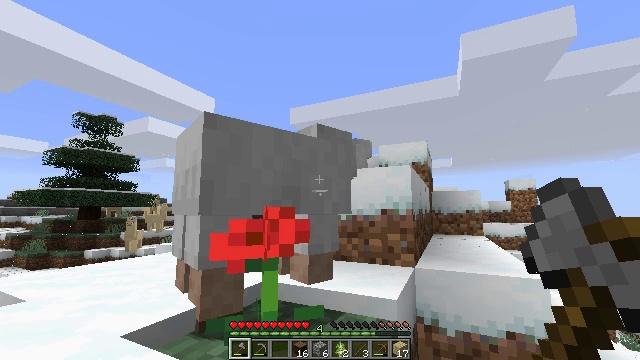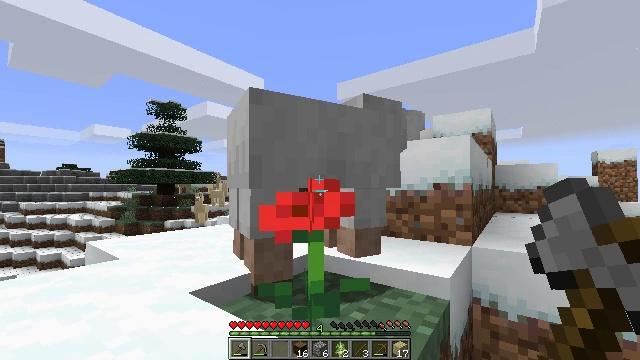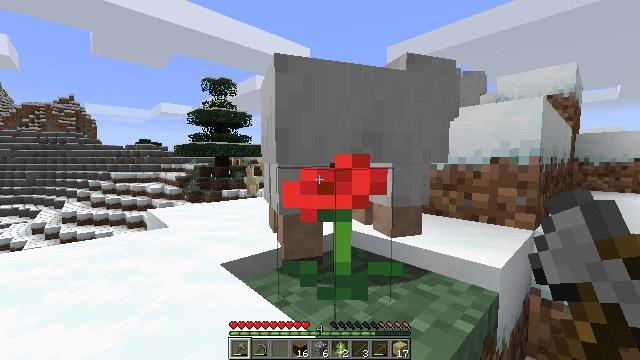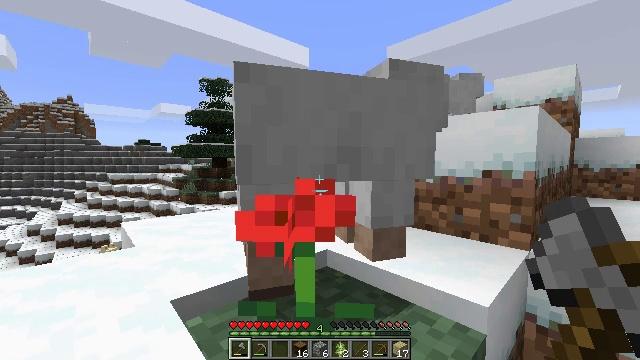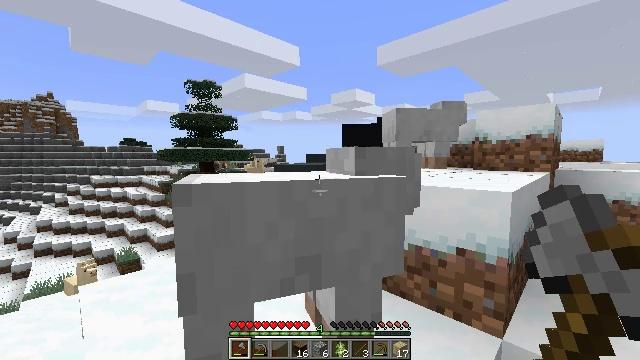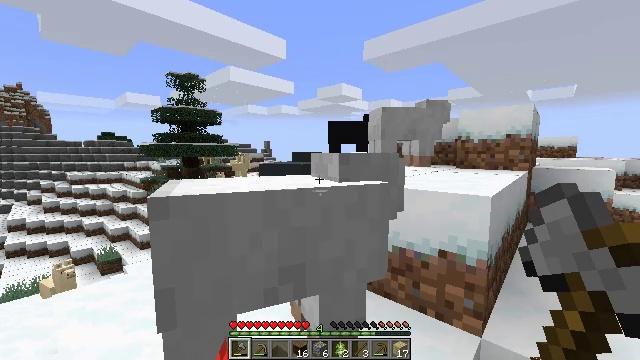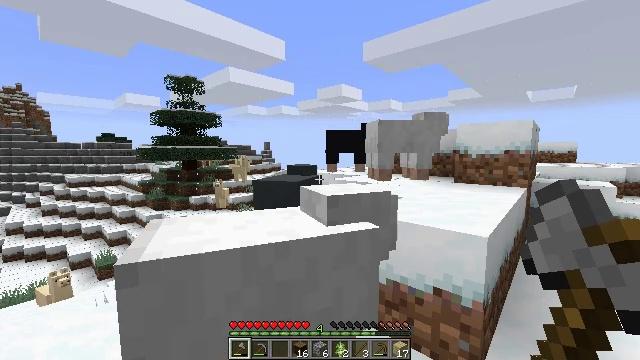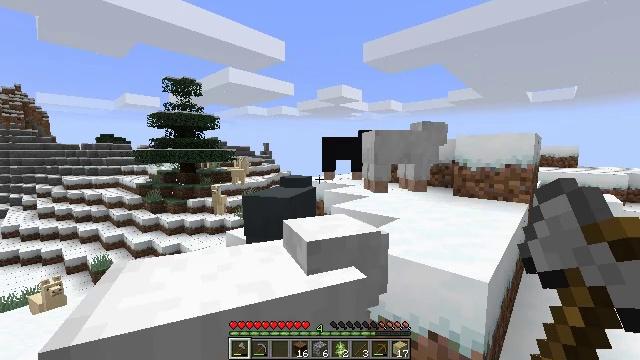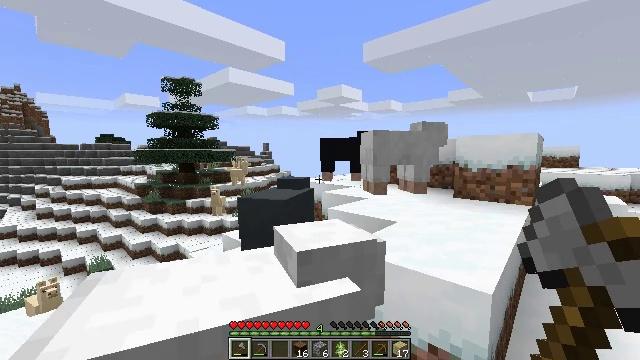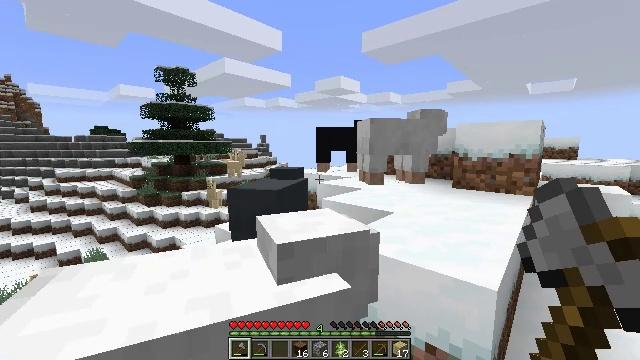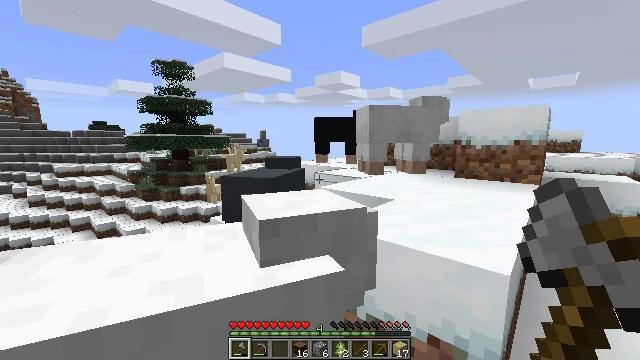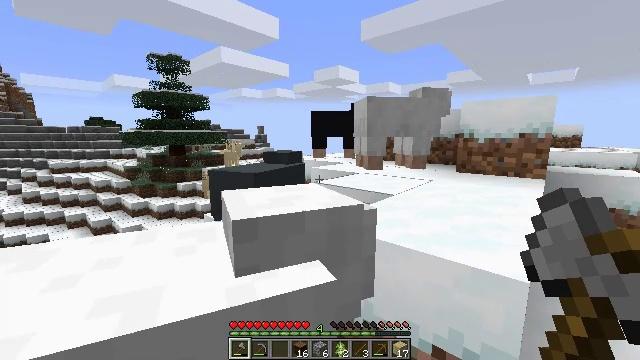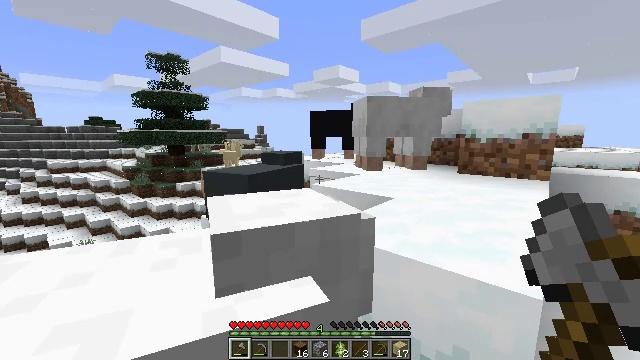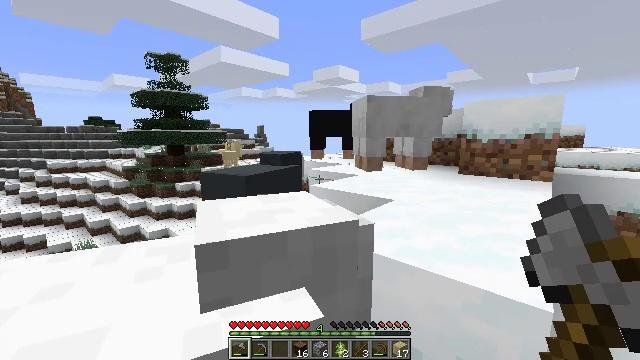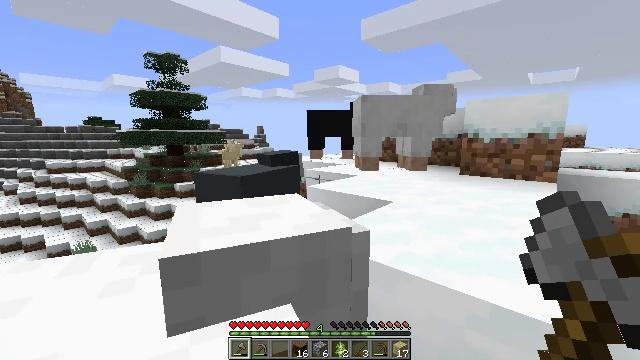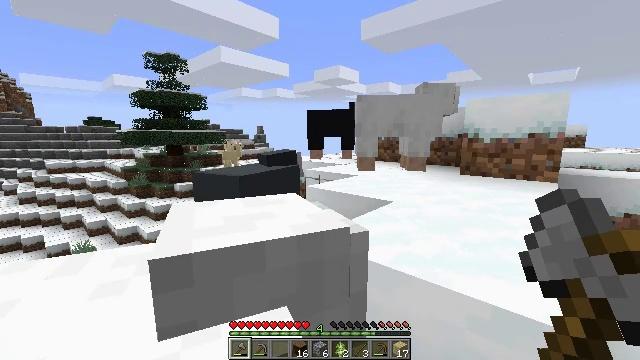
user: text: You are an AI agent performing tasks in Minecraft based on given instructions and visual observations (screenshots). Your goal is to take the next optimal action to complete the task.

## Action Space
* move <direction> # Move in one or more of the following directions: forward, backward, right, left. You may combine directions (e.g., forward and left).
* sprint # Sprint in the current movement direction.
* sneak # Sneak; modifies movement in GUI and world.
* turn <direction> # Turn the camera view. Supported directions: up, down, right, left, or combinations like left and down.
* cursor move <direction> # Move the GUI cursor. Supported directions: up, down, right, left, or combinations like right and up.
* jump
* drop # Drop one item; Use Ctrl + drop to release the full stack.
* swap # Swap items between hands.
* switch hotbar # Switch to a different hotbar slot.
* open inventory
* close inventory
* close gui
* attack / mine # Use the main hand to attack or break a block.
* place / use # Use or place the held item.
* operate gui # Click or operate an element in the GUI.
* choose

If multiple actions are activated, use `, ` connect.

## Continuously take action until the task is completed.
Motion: motion action
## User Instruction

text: Mine the poppy flower.
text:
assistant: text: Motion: move forward, turn left and down
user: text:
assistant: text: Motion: move forward, turn left and down
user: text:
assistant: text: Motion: move forward, jump
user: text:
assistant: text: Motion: move forward, turn right, jump
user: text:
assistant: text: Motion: move forward, turn right and down, jump
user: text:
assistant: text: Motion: move forward
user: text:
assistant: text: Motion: move forward
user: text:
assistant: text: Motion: move forward
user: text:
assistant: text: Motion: move forward, turn down
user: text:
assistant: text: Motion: move forward
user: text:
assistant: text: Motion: no_op
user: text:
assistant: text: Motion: no_op
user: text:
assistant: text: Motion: no_op
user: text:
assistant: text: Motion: no_op
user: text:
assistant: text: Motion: no_op
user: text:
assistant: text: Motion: no_op
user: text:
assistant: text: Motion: no_op
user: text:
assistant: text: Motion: turn right and down
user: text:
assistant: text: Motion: move forward, turn right and down
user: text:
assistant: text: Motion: move forward, turn right
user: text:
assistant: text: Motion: move forward
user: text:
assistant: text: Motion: move forward
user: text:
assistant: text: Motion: move forward, jump
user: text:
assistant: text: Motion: move forward, jump
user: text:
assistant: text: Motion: move forward, jump
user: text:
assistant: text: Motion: move forward, turn right, jump
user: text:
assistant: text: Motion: move forward, turn right and up
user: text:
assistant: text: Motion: move forward, turn right
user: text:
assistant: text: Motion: move forward, turn right
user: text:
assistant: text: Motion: move forward